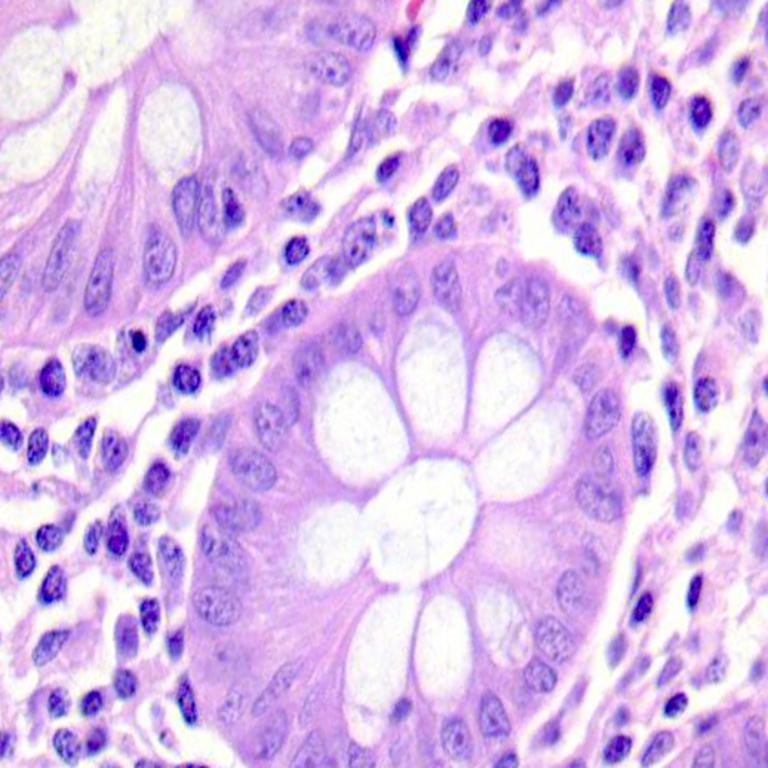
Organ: colon
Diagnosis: benign